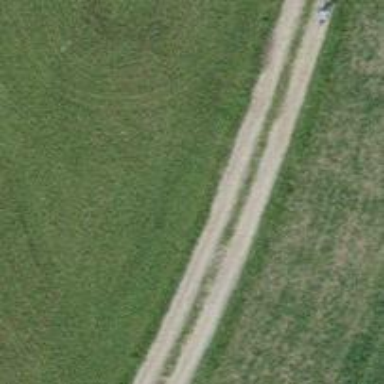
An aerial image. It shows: Unpaved track with grade2 surface.